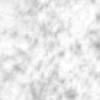
Label: no_change